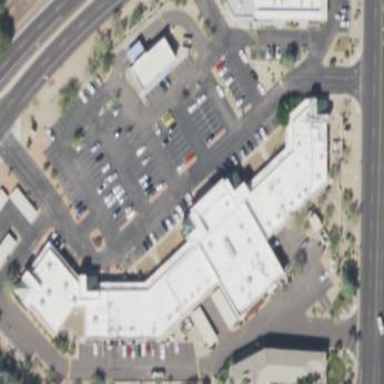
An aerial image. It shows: Retail building.